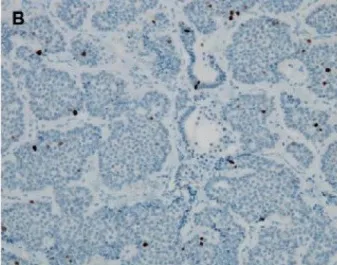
In Ki-67 immunohistochemistry, Ki-67 positive nuclei demonstrate a proliferation rate of 2% (B). Tumor cells proliferate in nests or trabeculae, presenting a focal rosette pattern.
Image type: pathology (immunostaining)